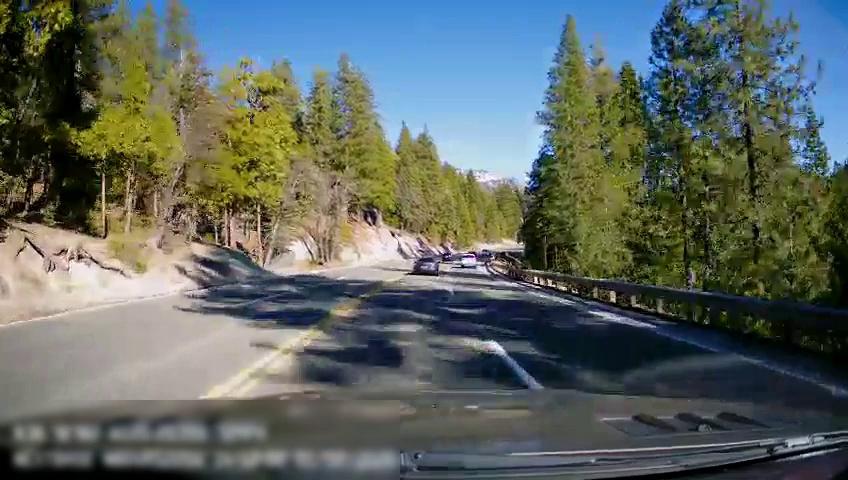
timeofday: Day
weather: Sunny
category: Drivable Space
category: Vehicles | Car
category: Vehicles | SUV
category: Lanes | Current Lane
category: Lanes | Current Lane
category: Lanes | Alternate Lane
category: Lanes | Opposite Lane
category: Lanes | Opposite Lane